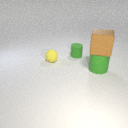
large green rubber cylinder below large brown rubber cube